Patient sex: F
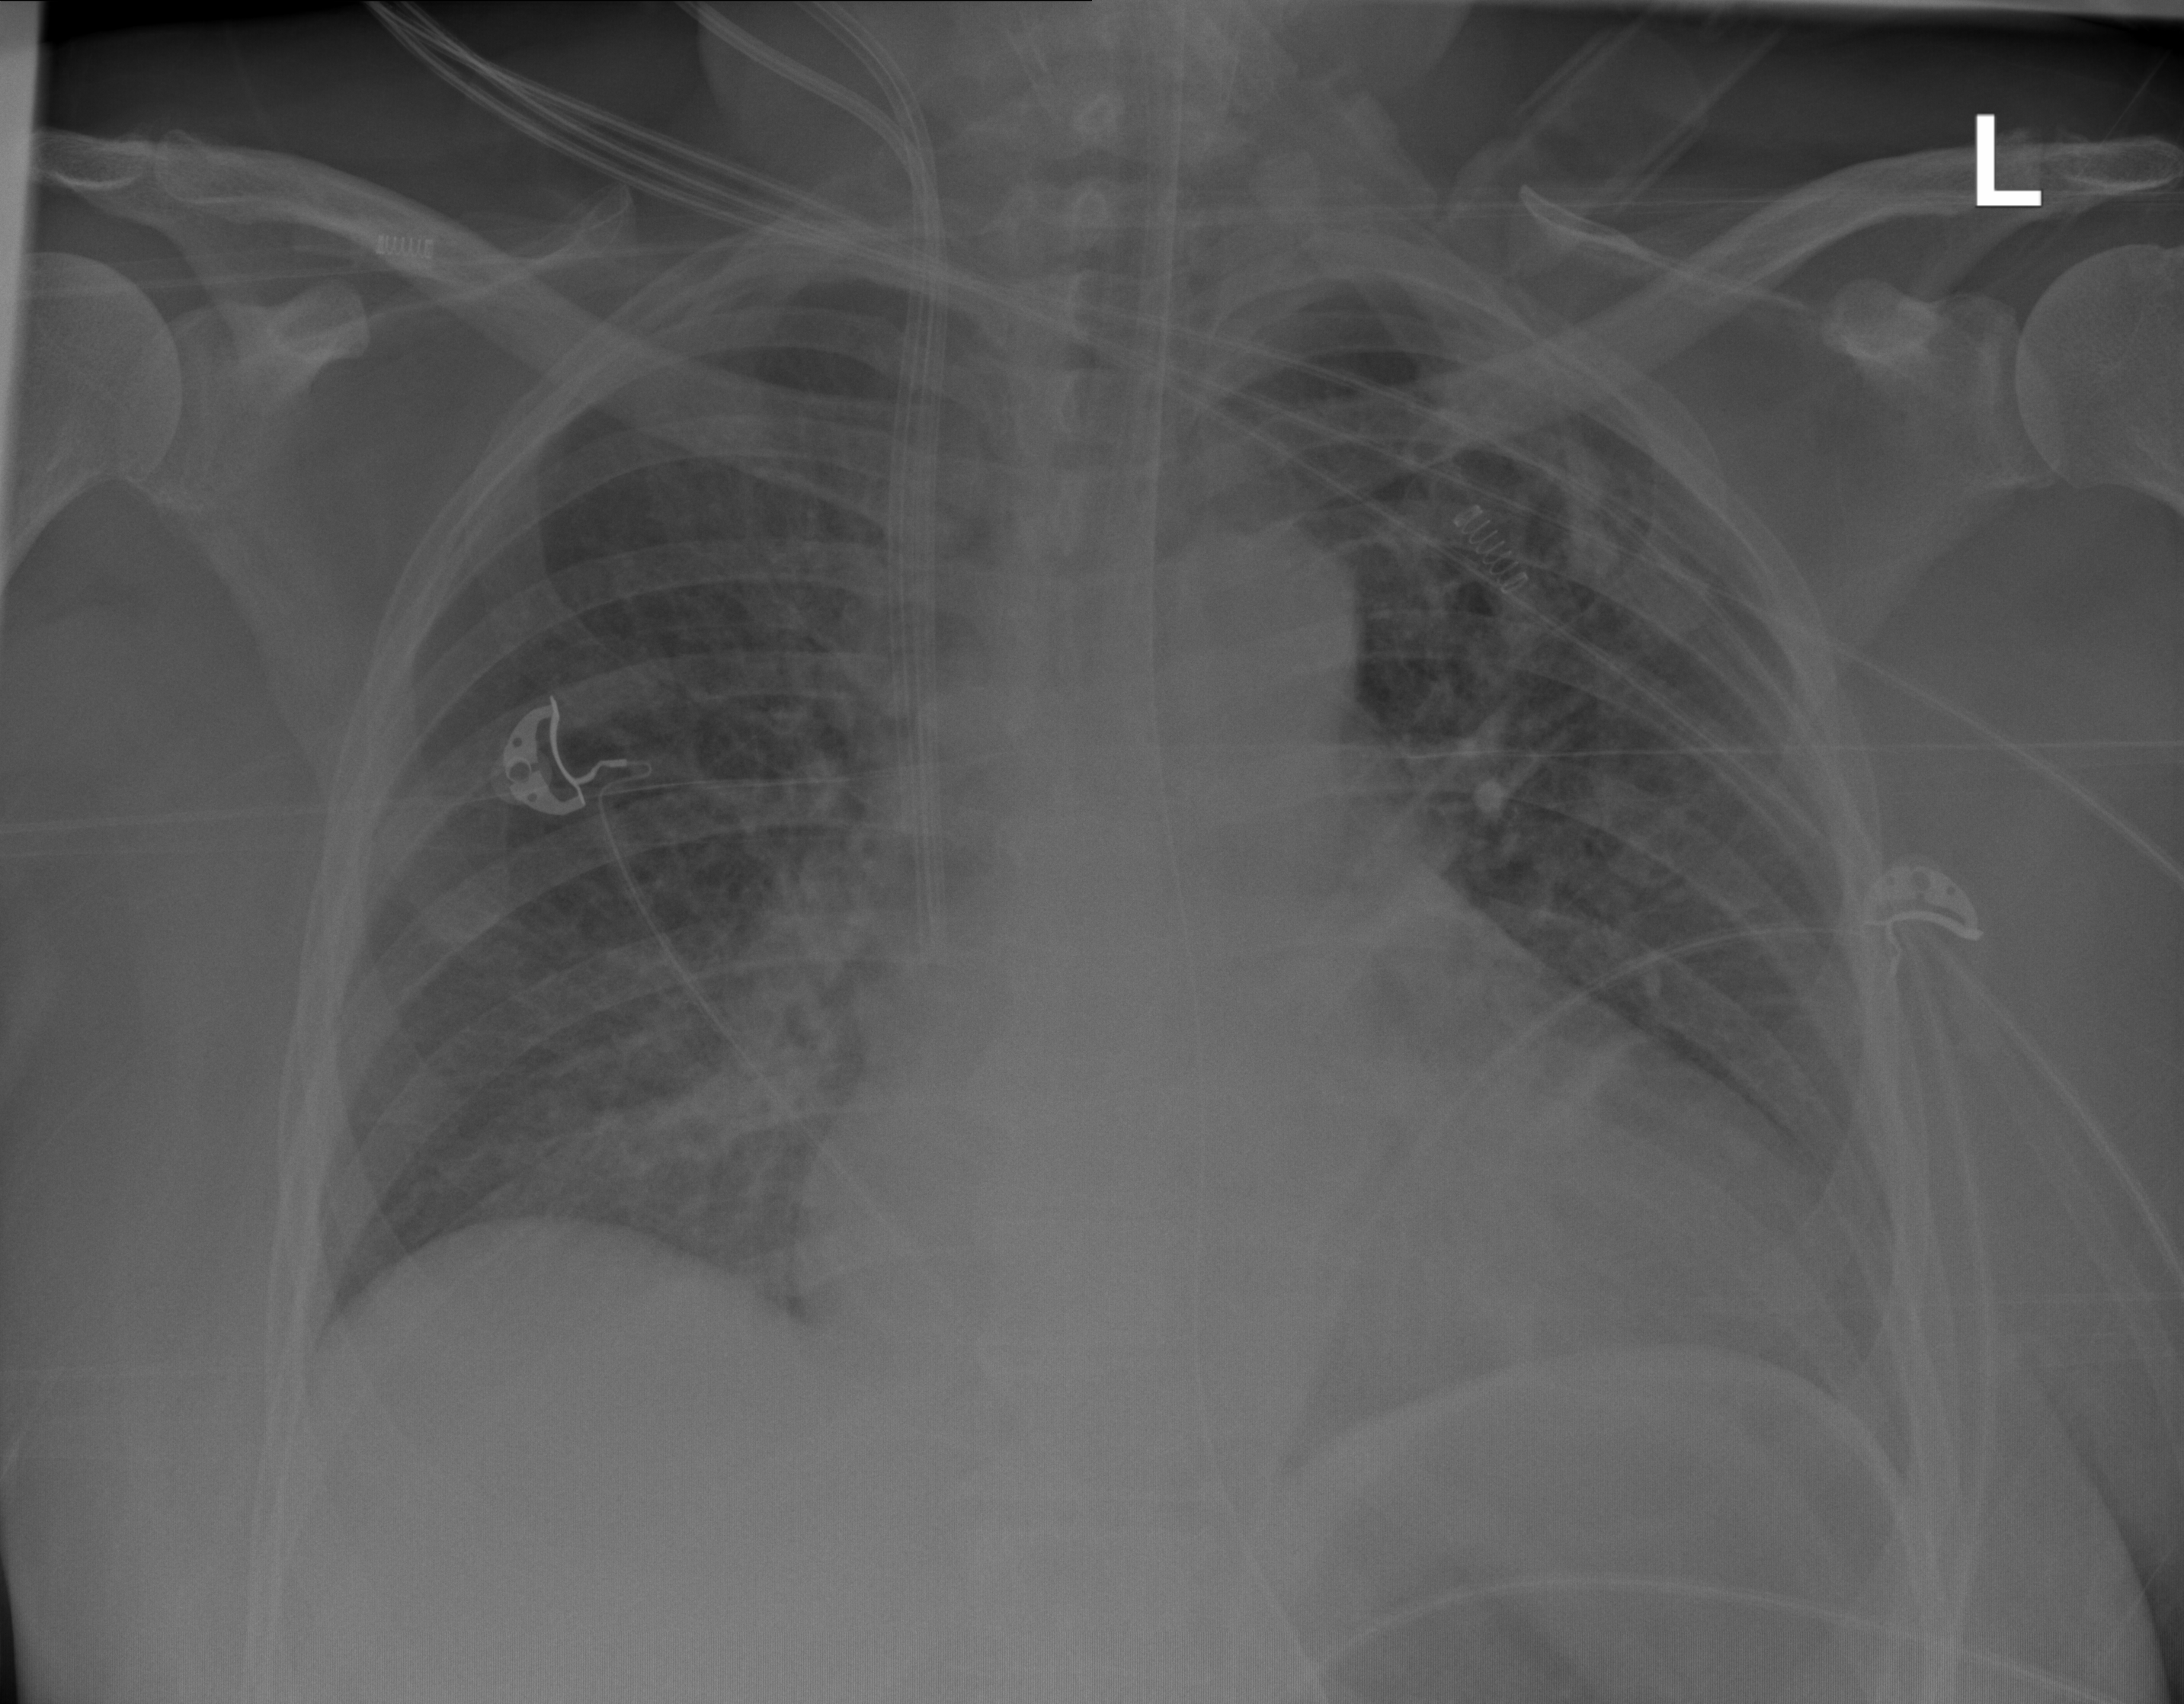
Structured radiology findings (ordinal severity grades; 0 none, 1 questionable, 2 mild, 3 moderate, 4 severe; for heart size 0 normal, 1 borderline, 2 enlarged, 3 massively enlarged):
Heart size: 2
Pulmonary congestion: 2
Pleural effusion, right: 0
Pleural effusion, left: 0
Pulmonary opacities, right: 2
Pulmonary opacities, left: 1
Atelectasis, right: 1
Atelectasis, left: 0